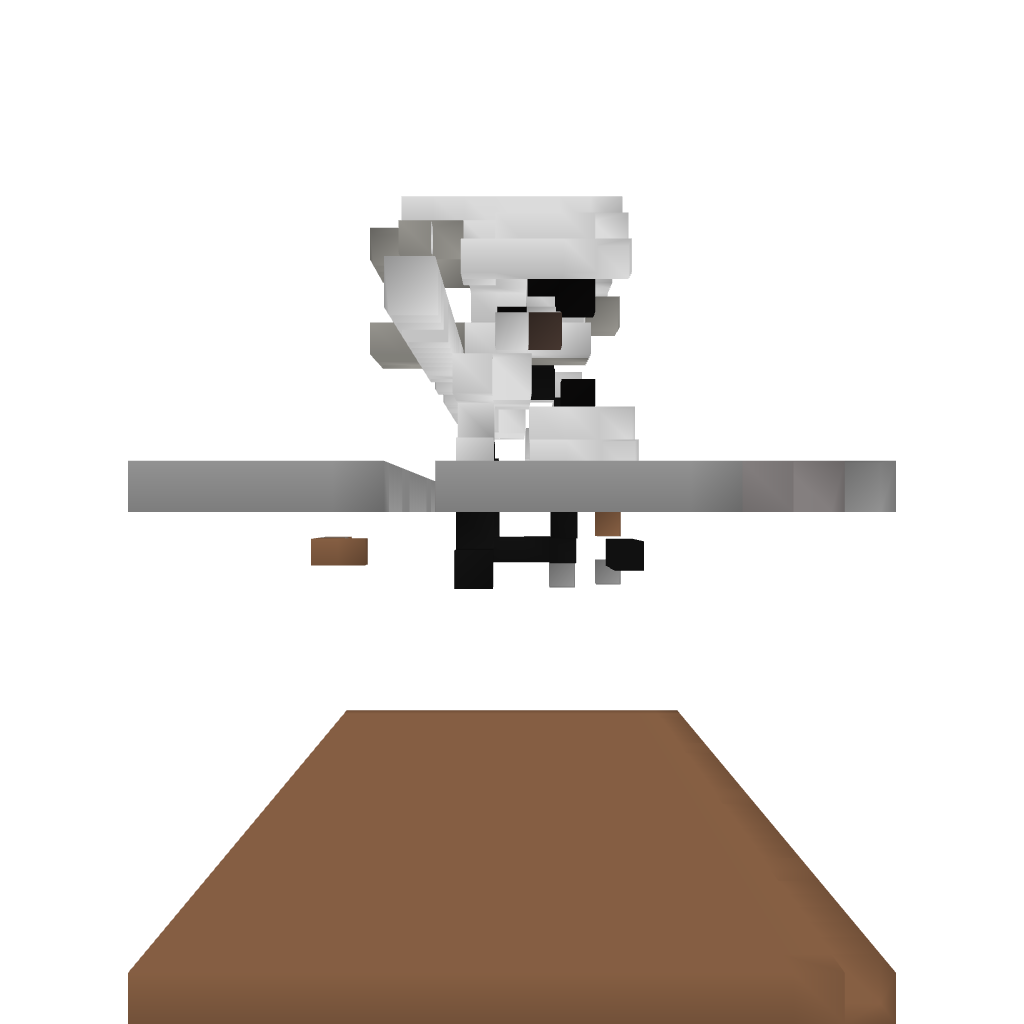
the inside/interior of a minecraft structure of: Futuristic Redstone Gate